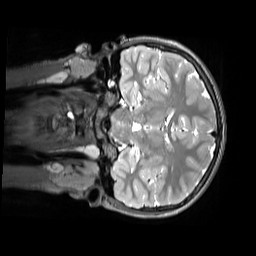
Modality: T2w
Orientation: coronal
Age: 13
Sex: male
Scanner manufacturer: siemens
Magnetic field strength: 3 T
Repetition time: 3.2 s
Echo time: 0.408 s